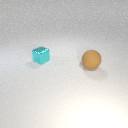
small cyan metal cube to the left of large brown rubber sphere